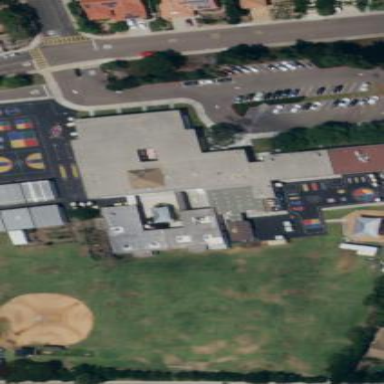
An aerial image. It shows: Educational building.